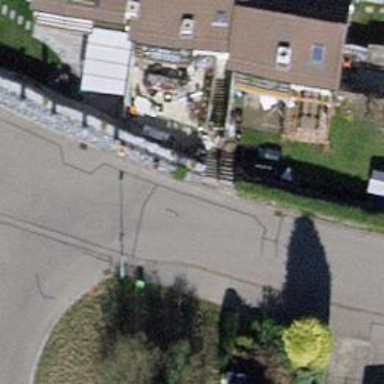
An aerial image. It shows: Residential road with asphalt surface.